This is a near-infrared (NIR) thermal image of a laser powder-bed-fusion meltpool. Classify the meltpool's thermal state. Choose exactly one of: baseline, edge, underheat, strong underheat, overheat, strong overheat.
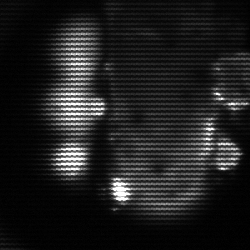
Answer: strong underheat